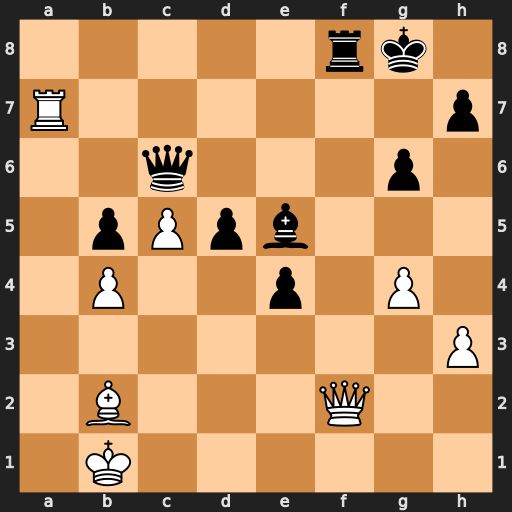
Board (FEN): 5rk1/R6p/2q3p1/1pPpb3/1P2p1P1/7P/1B3Q2/1K6
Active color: w
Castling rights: -
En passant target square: -
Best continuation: Qh4 Bc7 Be5 Rf1+ Kc2